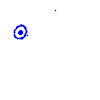
Particle: pion